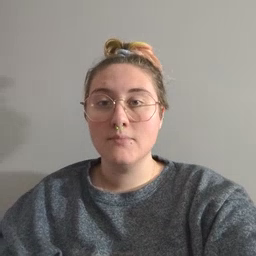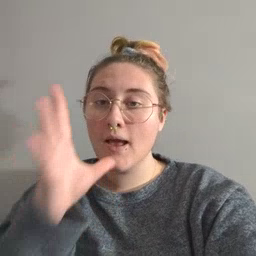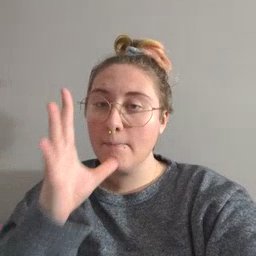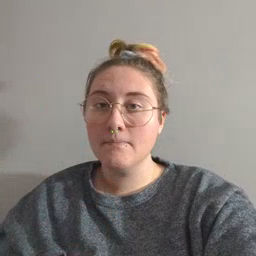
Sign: mom